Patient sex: M
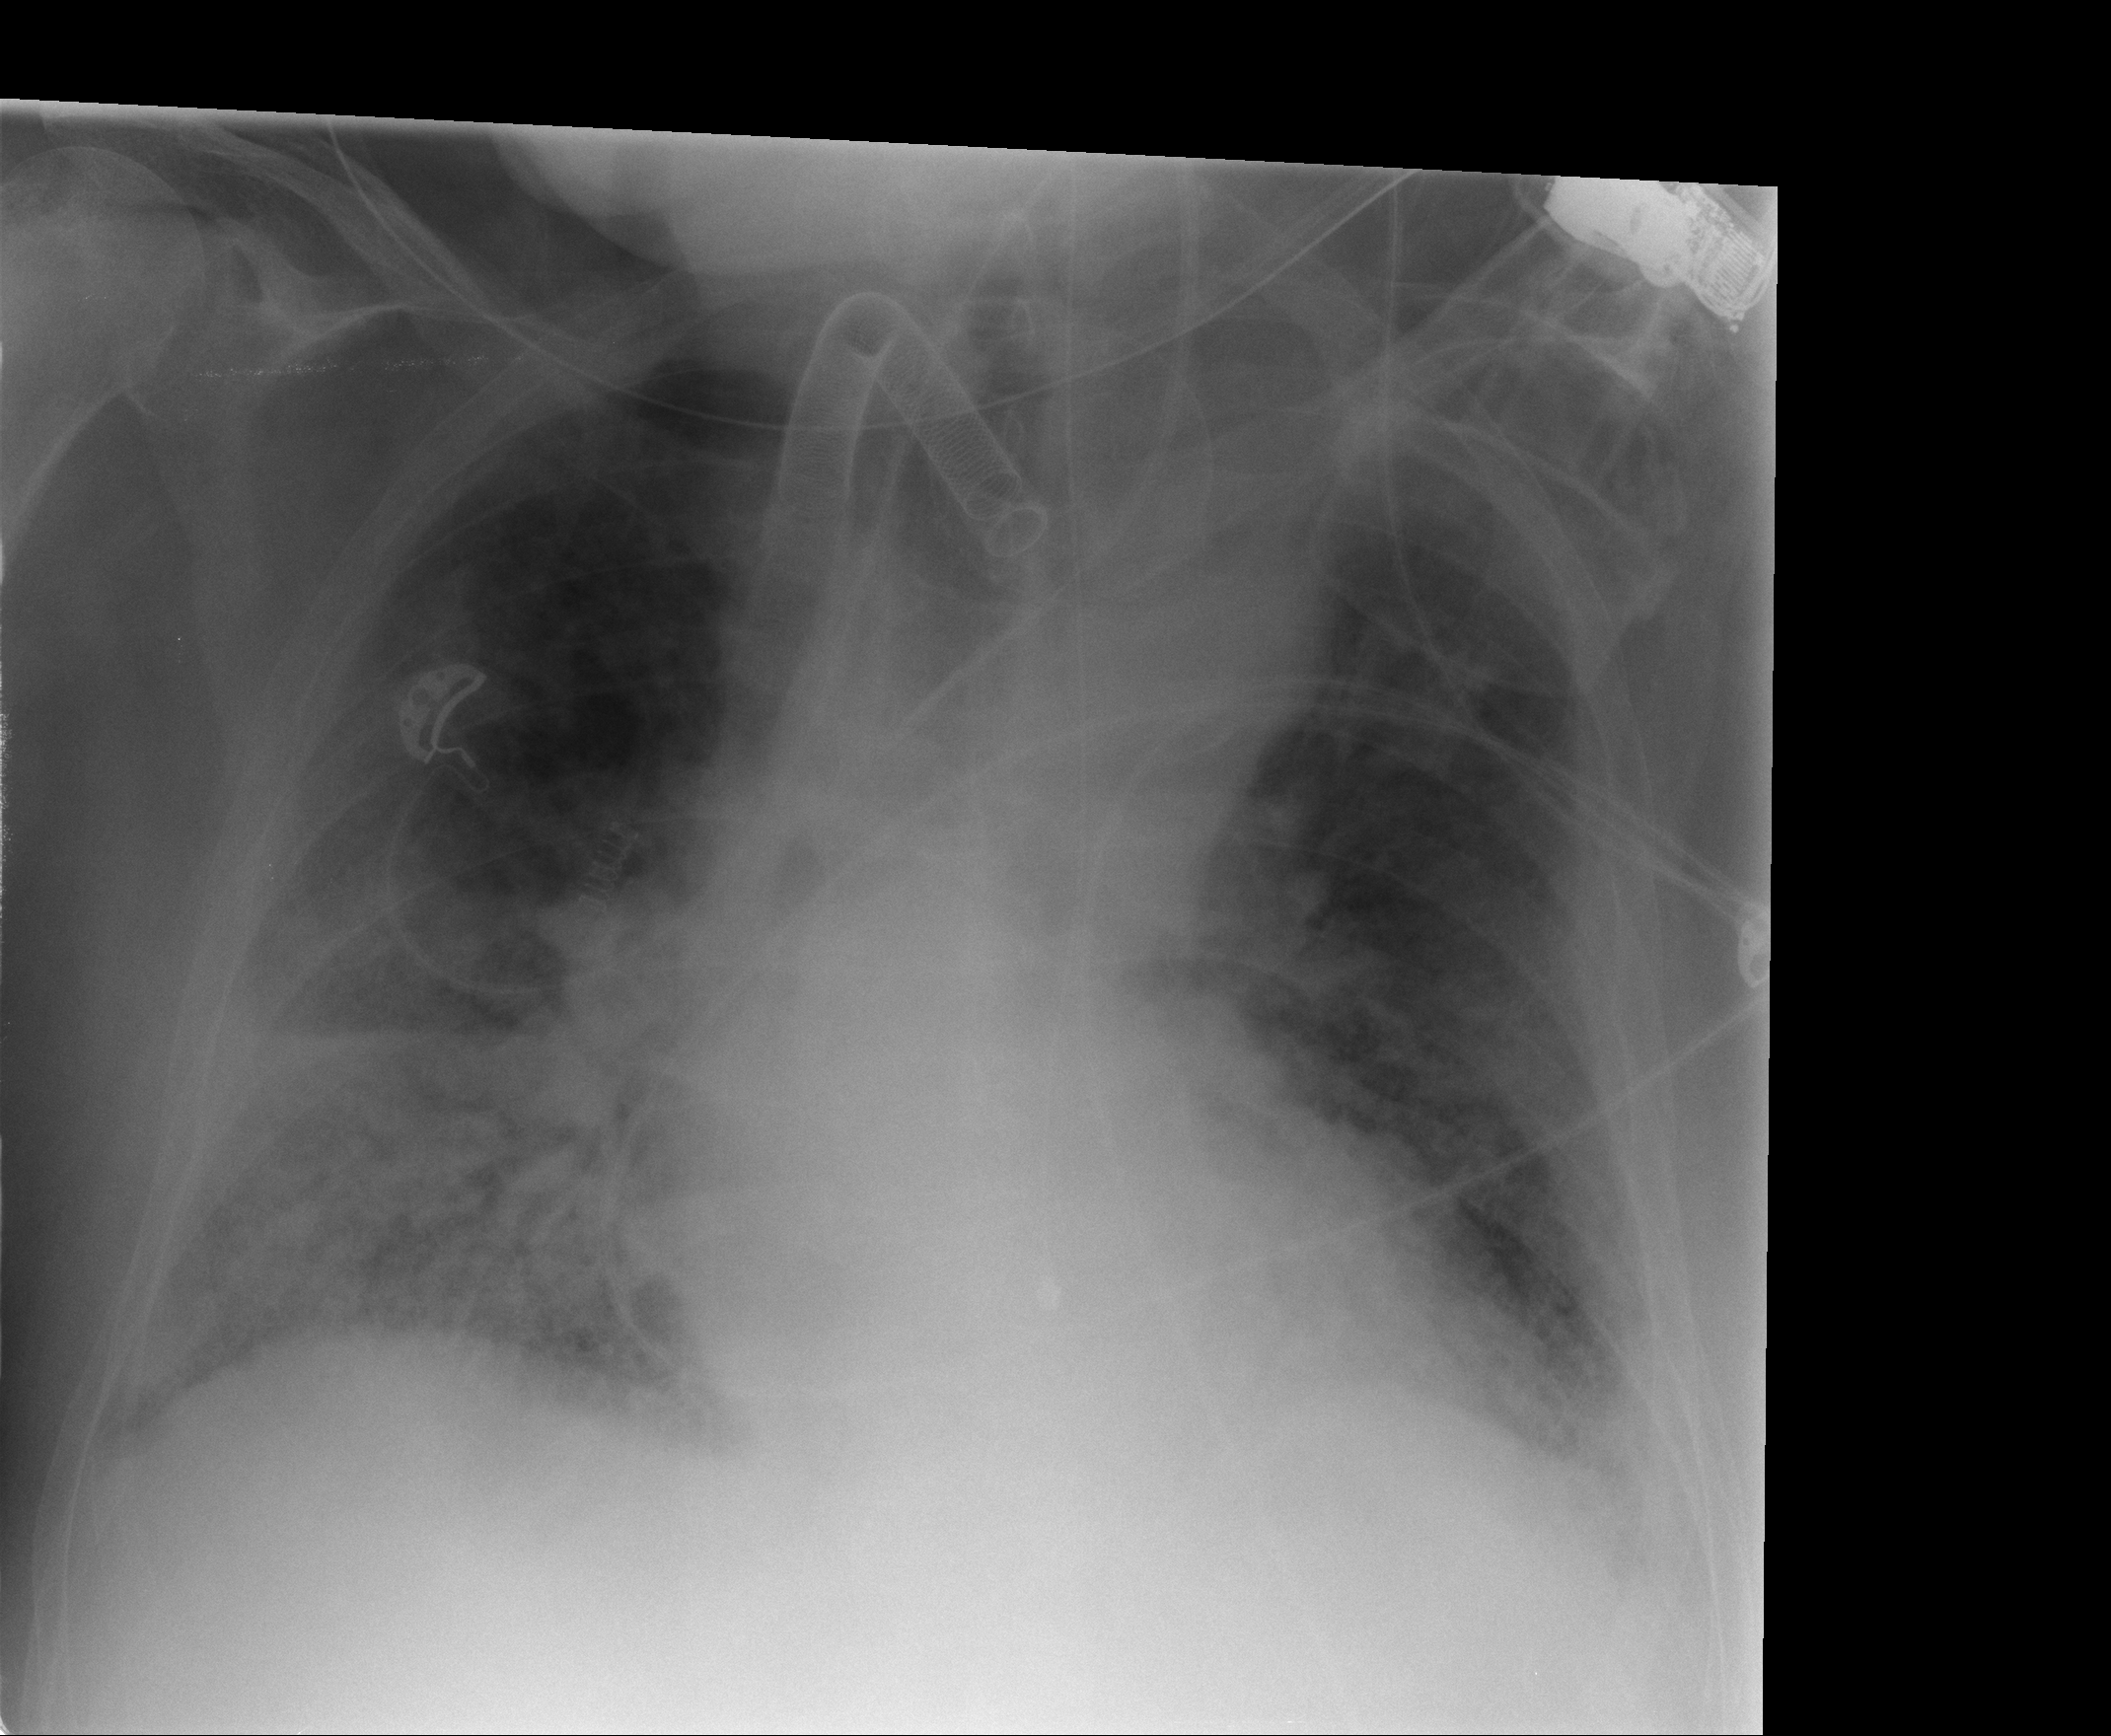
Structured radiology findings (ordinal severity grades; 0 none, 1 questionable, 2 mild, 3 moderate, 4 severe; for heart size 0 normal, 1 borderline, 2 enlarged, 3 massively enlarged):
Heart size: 2
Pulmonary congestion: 2
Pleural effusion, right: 1
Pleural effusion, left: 1
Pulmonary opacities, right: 4
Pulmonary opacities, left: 3
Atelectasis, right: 3
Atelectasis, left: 3